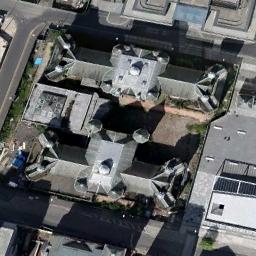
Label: church